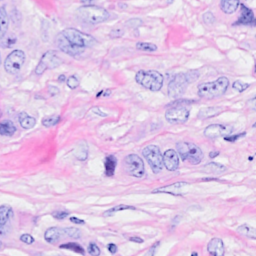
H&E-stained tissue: Breast